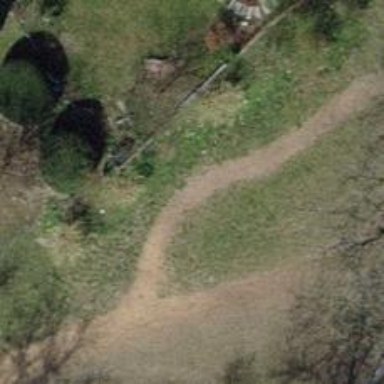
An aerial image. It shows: Footway with woodchips surface.